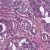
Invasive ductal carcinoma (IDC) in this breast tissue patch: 1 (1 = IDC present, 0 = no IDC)